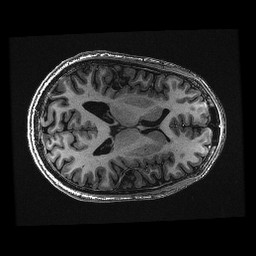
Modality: T1w
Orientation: axial
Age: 24
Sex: male
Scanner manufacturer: ge
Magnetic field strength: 3 T
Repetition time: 0.008848 s
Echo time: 0.003544 s